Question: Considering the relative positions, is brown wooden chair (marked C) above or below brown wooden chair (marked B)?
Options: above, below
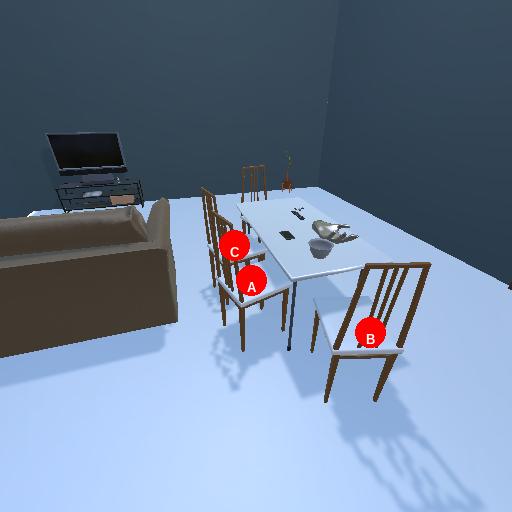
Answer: above